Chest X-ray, PA view. Patient: 35 years old, sex M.
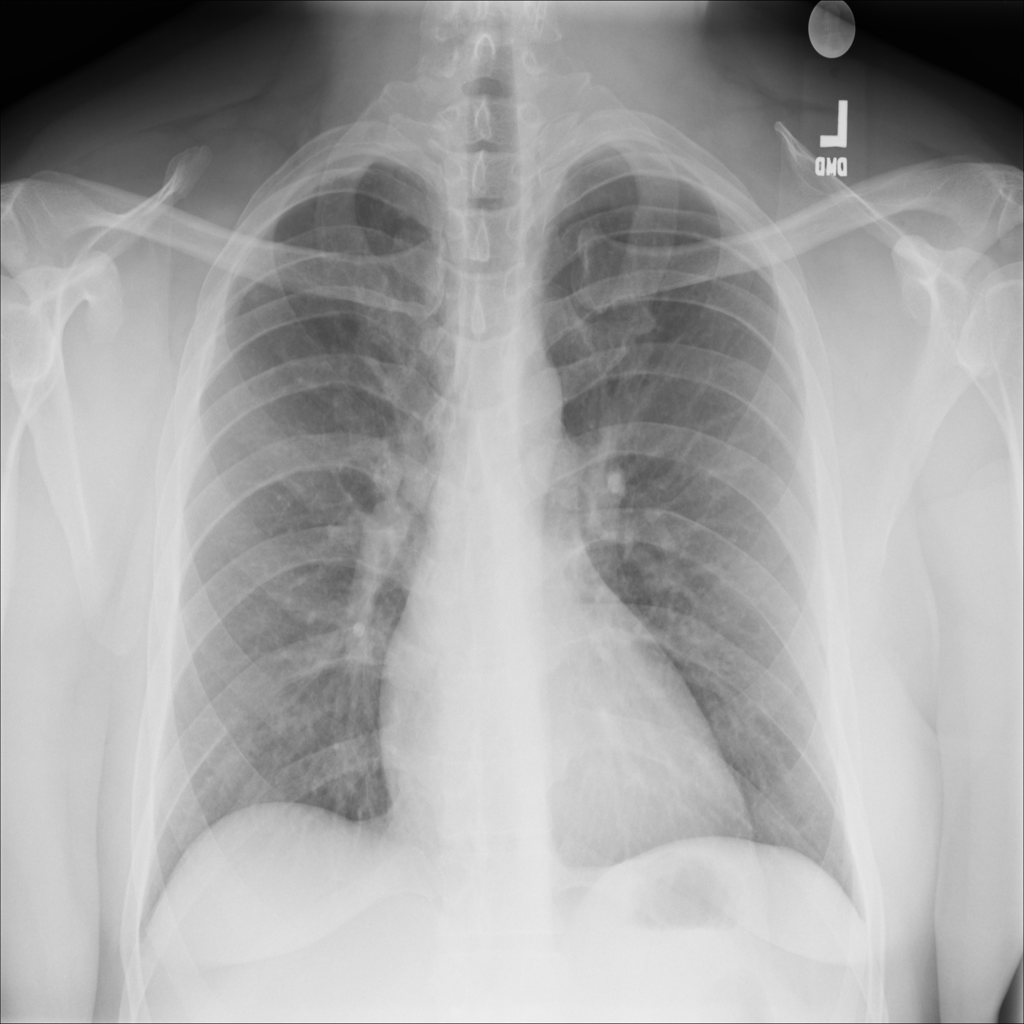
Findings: No Finding